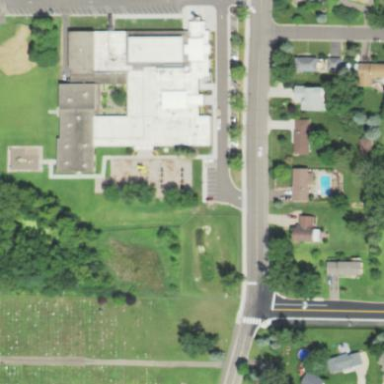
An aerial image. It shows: School building.